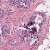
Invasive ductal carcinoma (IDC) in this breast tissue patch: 0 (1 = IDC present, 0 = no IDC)